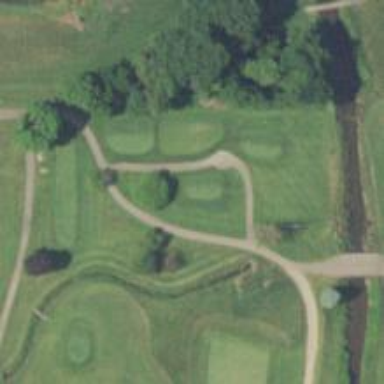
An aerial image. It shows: Golf cartpath that is also road path.